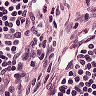
Metastatic tissue present: no